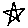
Label: star